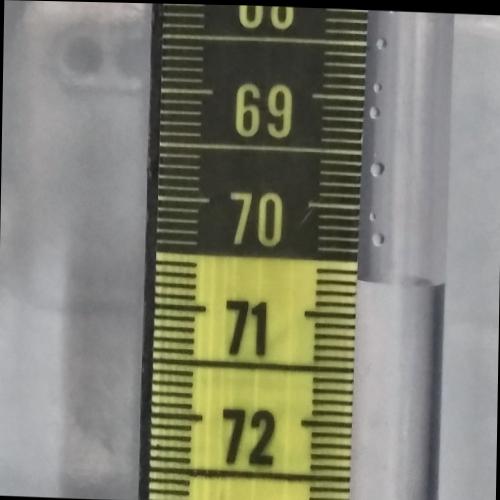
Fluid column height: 70.7 cm